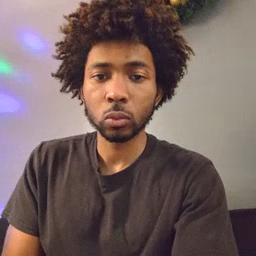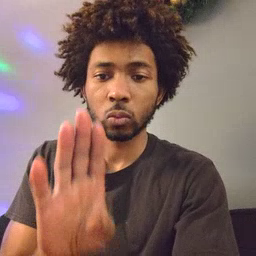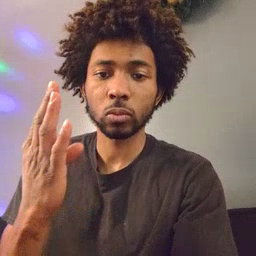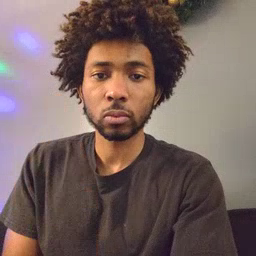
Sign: open